Brain MRI, t1w sequence, axial 2D slice.
Patient: age 34, sex F, weight 95 kg, height 1.95 m
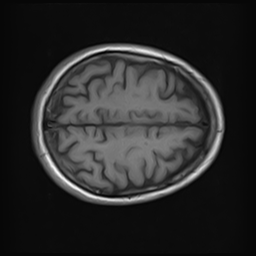